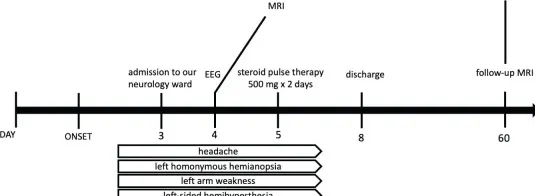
Timetable of clinical and radiological course of our case report of SMART syndrome. - FLAIR sequence) showing complete resolution of cortical enhancement.
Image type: chart (chart)